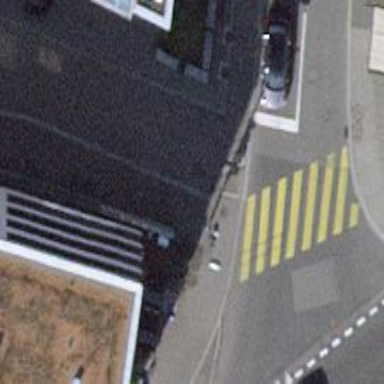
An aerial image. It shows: Bollard.